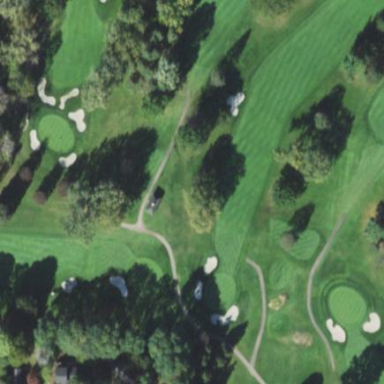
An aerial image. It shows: Grassy area designated as golf fairway.